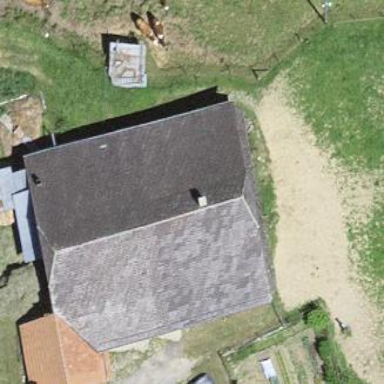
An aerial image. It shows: Farm building.